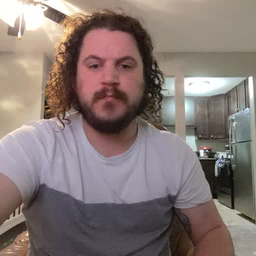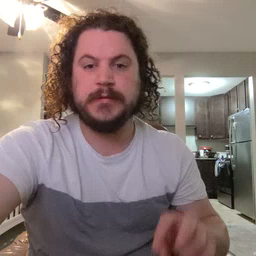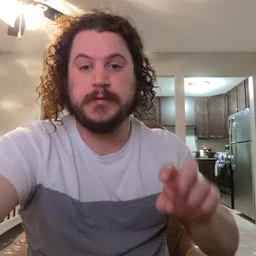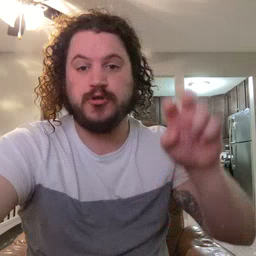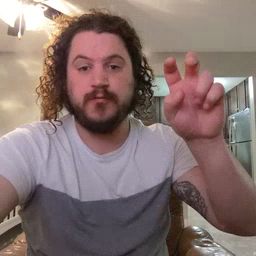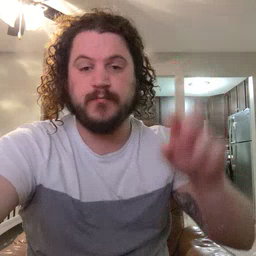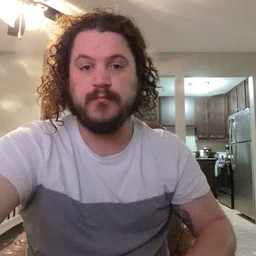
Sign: stairs